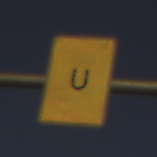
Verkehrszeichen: AnkuendigungOderFortsetzungUmleitungOhnePfeilsymbol
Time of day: SunriseSunset
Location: Outdoor (RoadRail)
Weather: Clear
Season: NotSpecified
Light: Natural